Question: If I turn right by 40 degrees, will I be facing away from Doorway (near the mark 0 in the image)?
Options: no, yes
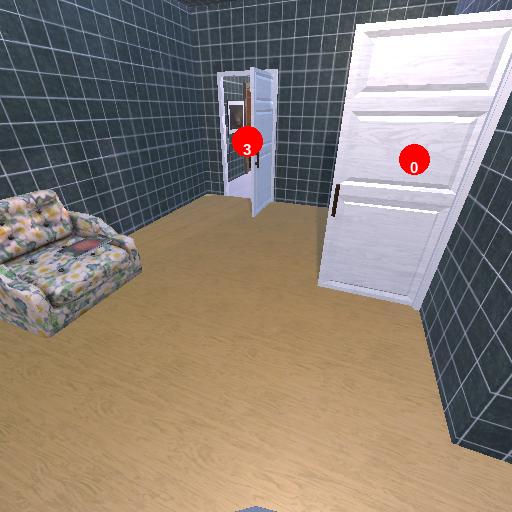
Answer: no